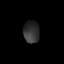
Tissue: prostate
Cell type: T cells
Senescence score: 0.3605
Nuclear area (px): 351
Mean DAPI intensity: 49.219